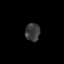
Tissue: skin
Cell type: Epithelial cells
Senescence score: 0.287
Nuclear area (px): 256
Mean DAPI intensity: 58.445